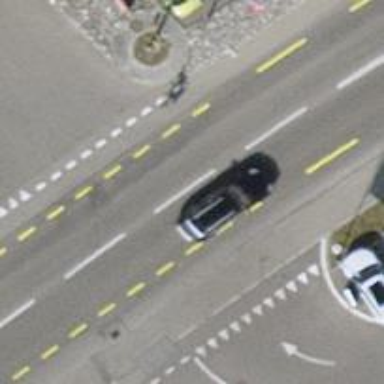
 featuring lanes for cyclists on both sides."